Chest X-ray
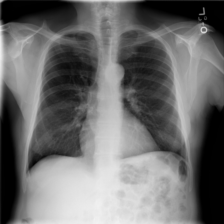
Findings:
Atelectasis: negative
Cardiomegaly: negative
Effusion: negative
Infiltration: negative
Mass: negative
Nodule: negative
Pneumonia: negative
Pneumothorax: negative
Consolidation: negative
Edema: negative
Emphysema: negative
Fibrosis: negative
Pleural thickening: negative
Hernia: negative